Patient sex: F
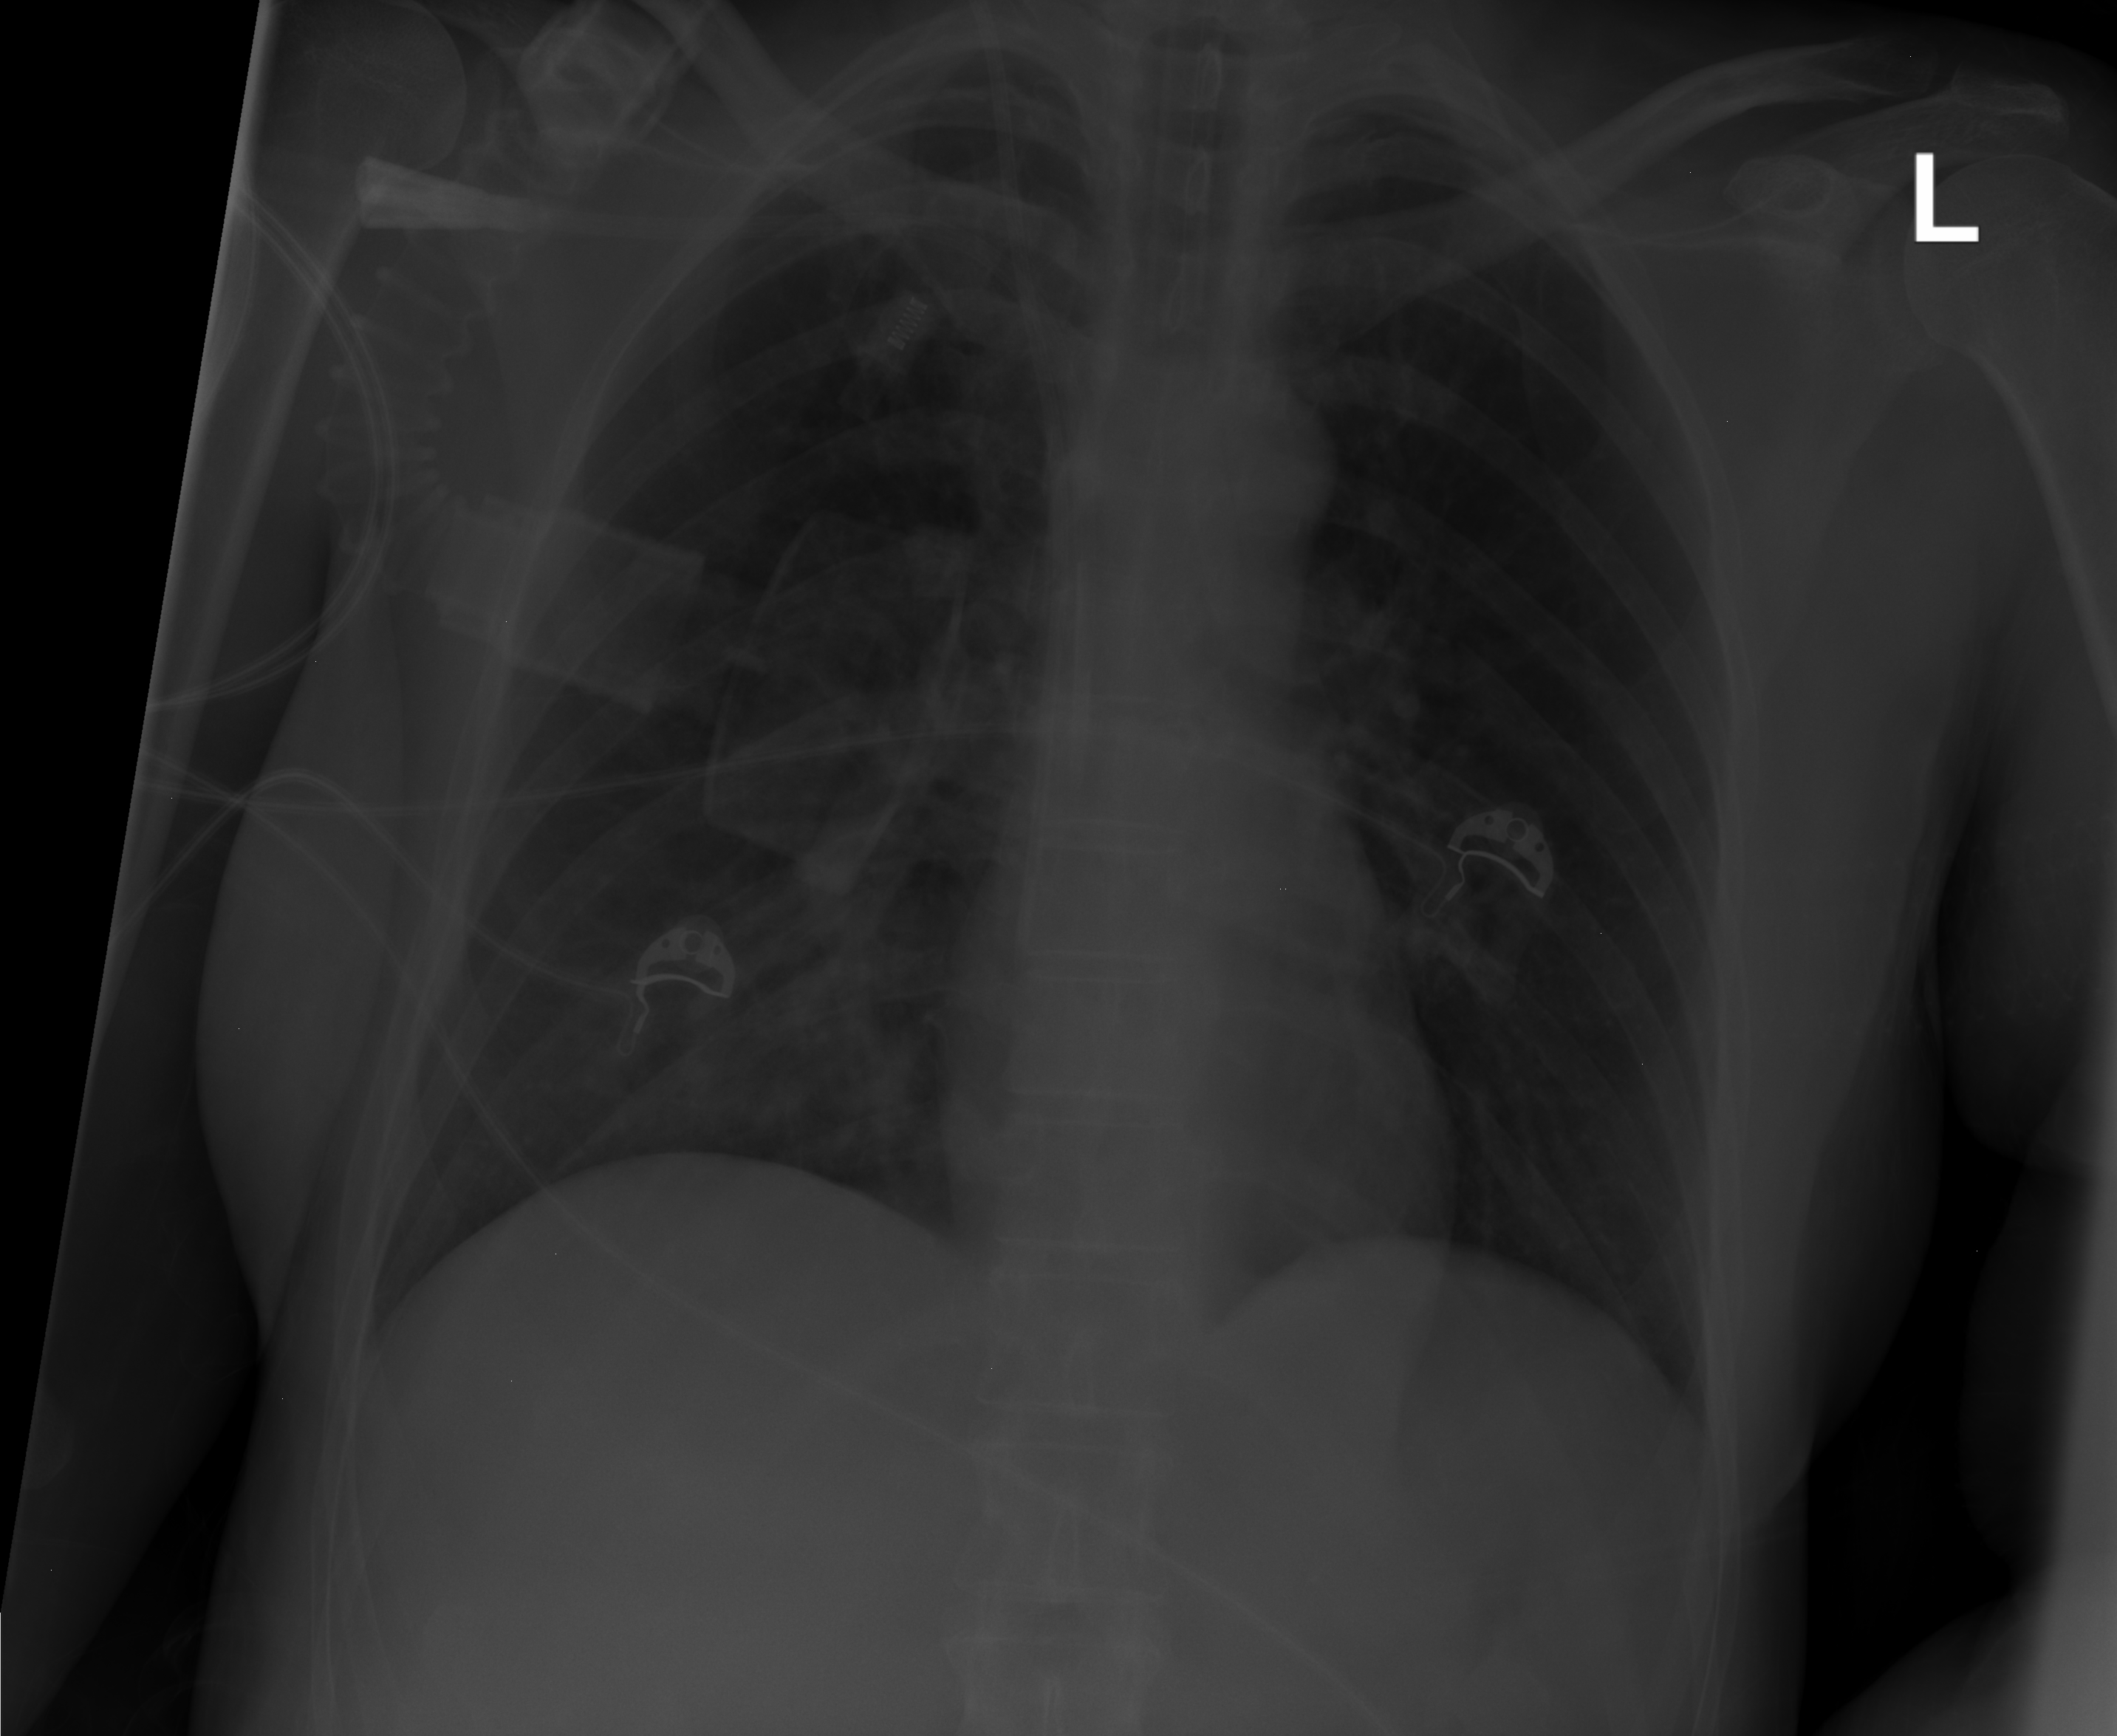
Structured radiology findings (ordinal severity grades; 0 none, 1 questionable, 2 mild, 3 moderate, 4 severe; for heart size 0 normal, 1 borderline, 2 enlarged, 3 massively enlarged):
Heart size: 0
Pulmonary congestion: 0
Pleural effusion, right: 0
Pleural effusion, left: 0
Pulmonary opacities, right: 2
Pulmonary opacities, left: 0
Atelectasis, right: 0
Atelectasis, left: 0